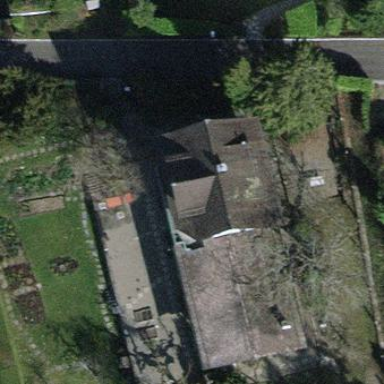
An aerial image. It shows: The building has gabled roof.